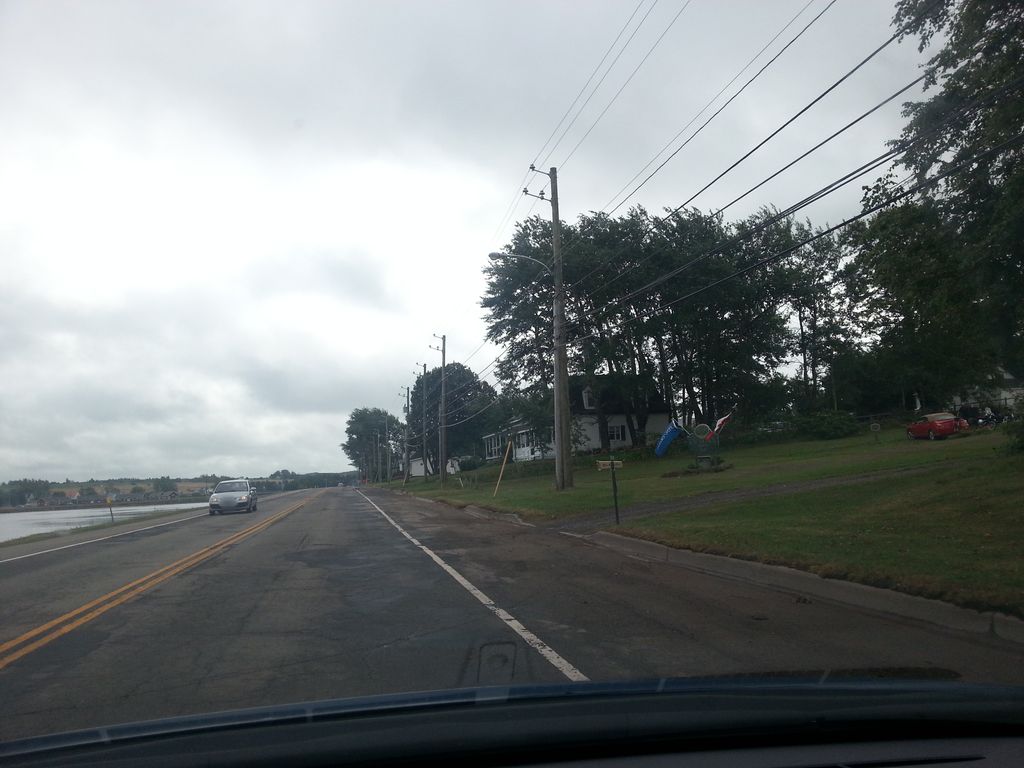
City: charlottetown